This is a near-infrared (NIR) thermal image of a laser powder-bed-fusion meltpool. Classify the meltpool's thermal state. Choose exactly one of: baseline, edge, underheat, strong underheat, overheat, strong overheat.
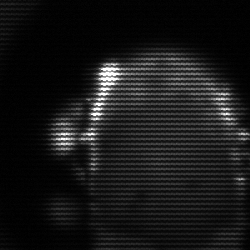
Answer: baseline